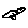
Label: bird